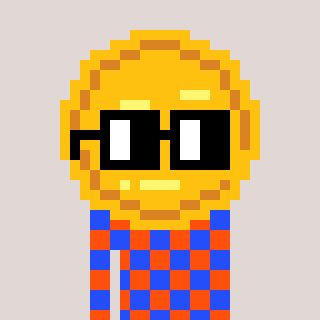
a pixel art character with square black glasses, a medal-shaped head and a orange-colored body on a warm background